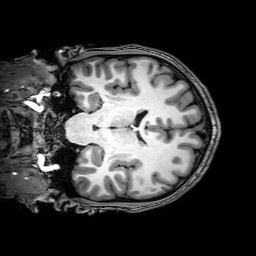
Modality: T1w
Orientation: coronal
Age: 20
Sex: male
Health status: healthy
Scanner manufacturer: philips
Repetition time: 0.00819 s
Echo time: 0.00375 s